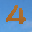
Label: 4